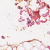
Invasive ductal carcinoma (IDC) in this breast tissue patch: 0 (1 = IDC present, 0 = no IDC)